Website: bh-photo
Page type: cart
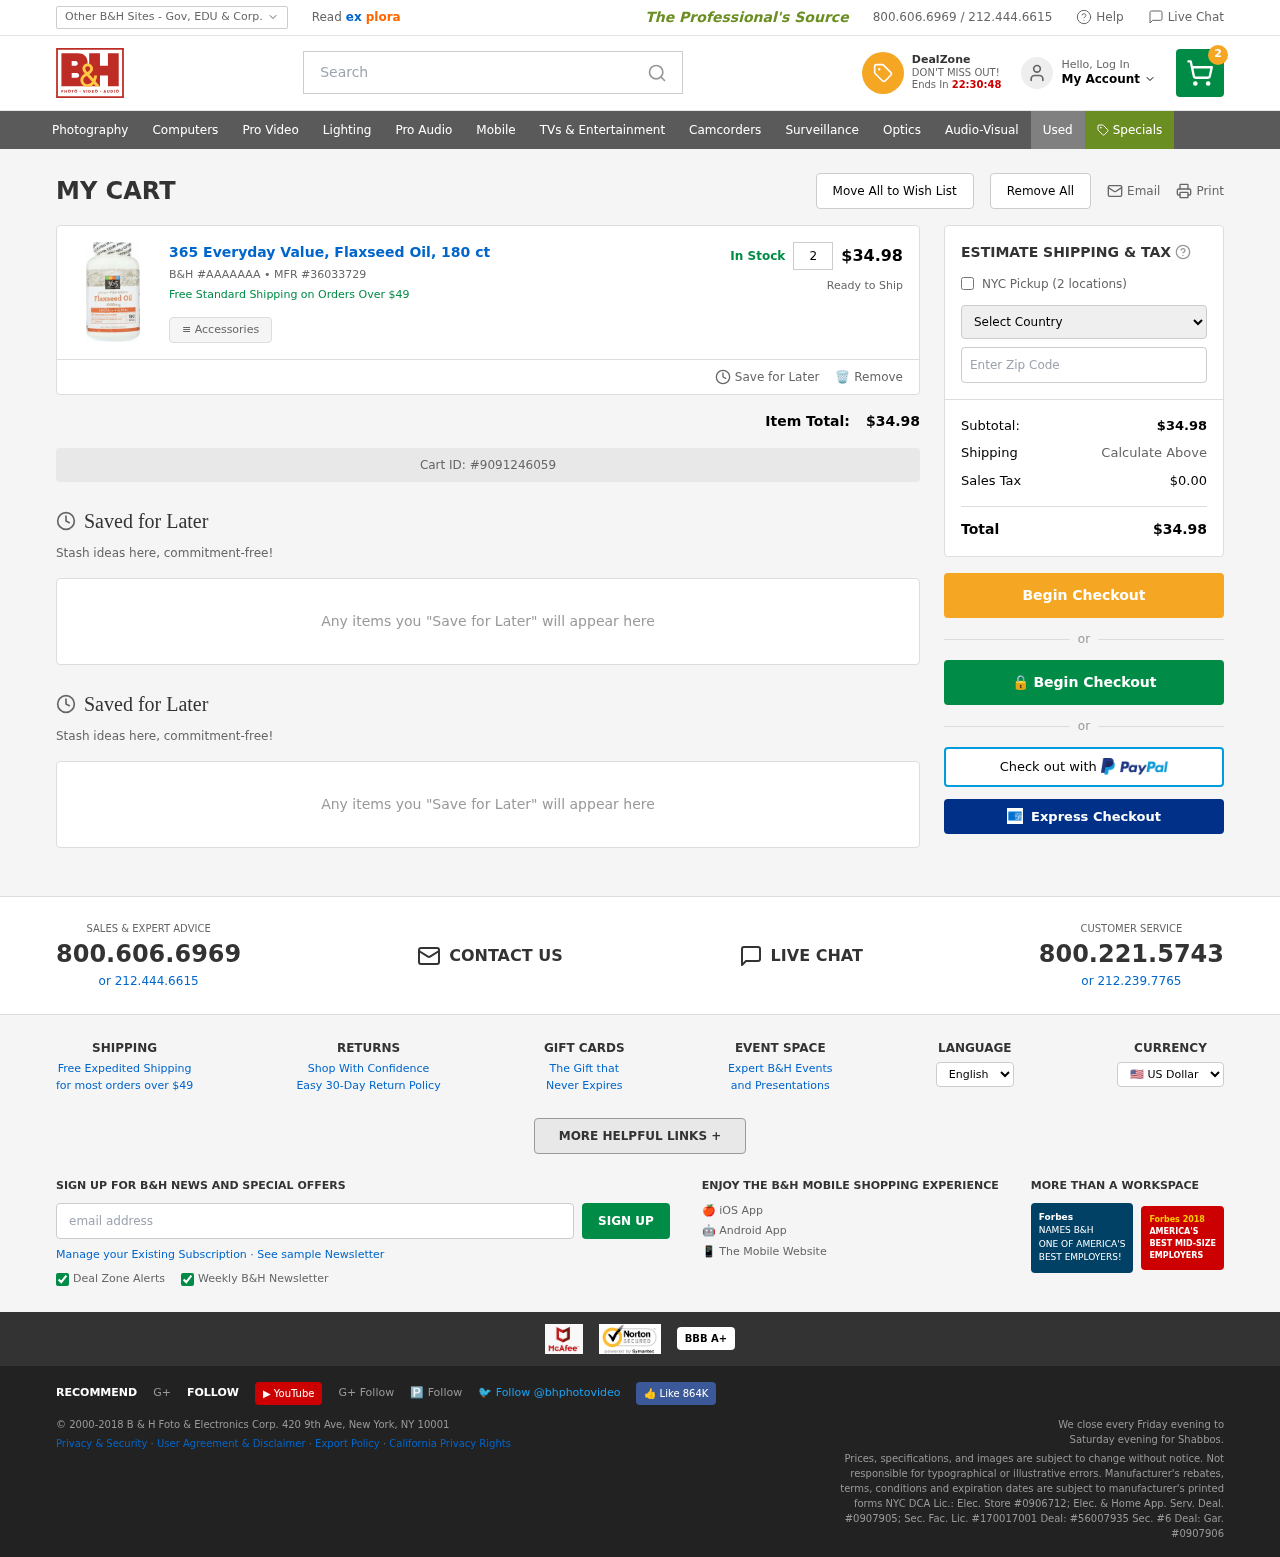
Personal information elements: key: PII_COUNTRY
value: United States
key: PII_EMAIL
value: regina_alexander@gmail.com
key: PII_POSTCODE
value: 81271
Product elements: key: PRODUCT1_NAME
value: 365 Everyday Value, Flaxseed Oil, 180 ct
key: PRODUCT1_QUANTITY
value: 2
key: PRODUCT1_SKU
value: AAAAAAA
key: PRODUCT1_MFR
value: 36033729
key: PRODUCT1_SUBTOTAL
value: $34.98
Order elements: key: ORDER_NUM_ITEMS
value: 2
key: ORDER_SUBTOTAL
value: $34.98
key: ORDER_ID
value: #9091246059
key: ORDER_TAX
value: $0.00
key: ORDER_TOTAL
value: $34.98
Search elements: key: HEADER_SEARCH
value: Search